Question: So I'm using the NavigationView provided by <URL>

I can't seem to find examples on how to style it.
So far I have:
'''
<android.support.design.widget.NavigationView
android:id="@+id/navigation_view"
android:layout_height="match_parent"
android:layout_width="wrap_content"
android:layout_gravity="start"
app:headerLayout="@layout/header"
app:menu="@menu/drawer"
app:itemTextColor="@color/black"
app:itemIconTint="@color/black"/>
'''
Styling the header is easy as its under its own xml layout but the body is a menu resource file and not a layout.
- 'app:itemTextColor'- 'app:itemIconTint'- 'app:itemBackground'
So how to set
- - -
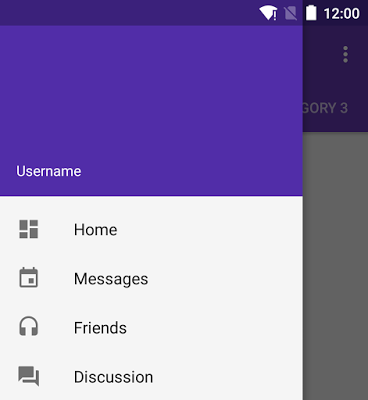
Answer: I have answered to a similar question <URL>.
Basically what you need do is , use a 'Color State List Resource'. For that , first create a new 'xml' (e.g drawer_item.xml) inside 'color' directory (which should be inside 'res' directory.) If you don't have a directory named color already , create one.
Now inside 'drawer_item.xml' do something like this
'''
<?xml version="1.0" encoding="utf-8"?>
<selector xmlns:android="http://schemas.android.com/apk/res/android">
<item android:color="checked state color" android:state_checked= "true" />
<item android:color="your default color" />
</selector>
'''
For 'itemBackground', a separate drawable needs to be placed inside drawable folder too. The name is same 'drawer_item'. 'android:drawable' property needs to be set instead of 'android:color' for 'itemBackground':
'''
<selector xmlns:android="http://schemas.android.com/apk/res/android">
<item
android:drawable="@drawable/shape_rectangle_checked"
android:state_checked= "true" />
<item android:drawable="@drawable/shape_rectangle" />
</selector>
'''
File 'shape_rectangle':
'''
<?xml version="1.0" encoding="utf-8"?>
<shape xmlns:android="http://schemas.android.com/apk/res/android"
android:shape="rectangle">
<solid android:color="#ffffff" /> <!--white color -->
</shape>
'''
File 'shape_rectangle_checked':
'''
<?xml version="1.0" encoding="utf-8"?>
<shape xmlns:android="http://schemas.android.com/apk/res/android"
android:shape="rectangle">
<solid android:color="#25aaf1" /> <!--blue color -->
</shape>
'''
and then set in your navigationview like this
'''
app:itemIconTint="@color/drawer_item" //notice here
app:itemTextColor="@color/drawer_item" //and here
app:itemBackground="@drawable/drawer_item"//and here for changing the background color of the item which is checked
'''